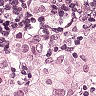
Metastatic tissue present: yes